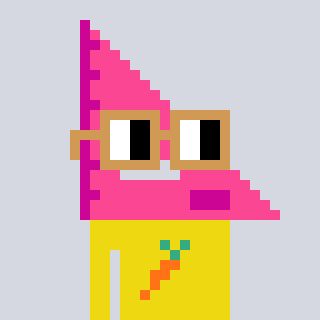
a pixel art character with square brown glasses, a squadron ruler-shaped head and a yellow-colored body on a cool background